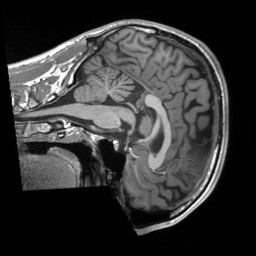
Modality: T1w
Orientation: sagittal
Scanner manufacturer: siemens
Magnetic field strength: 3 T
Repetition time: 2.3 s
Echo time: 0.00207 s